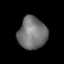
Tissue: lung
Cell type: Epithelial cells
Senescence score: 0.224
Nuclear area (px): 897
Mean DAPI intensity: 116.768